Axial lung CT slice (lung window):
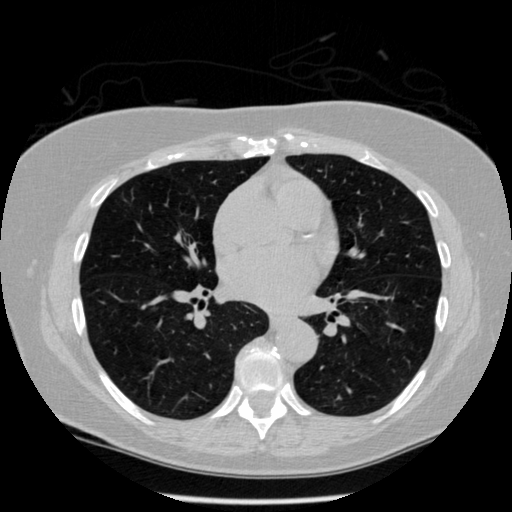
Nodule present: no